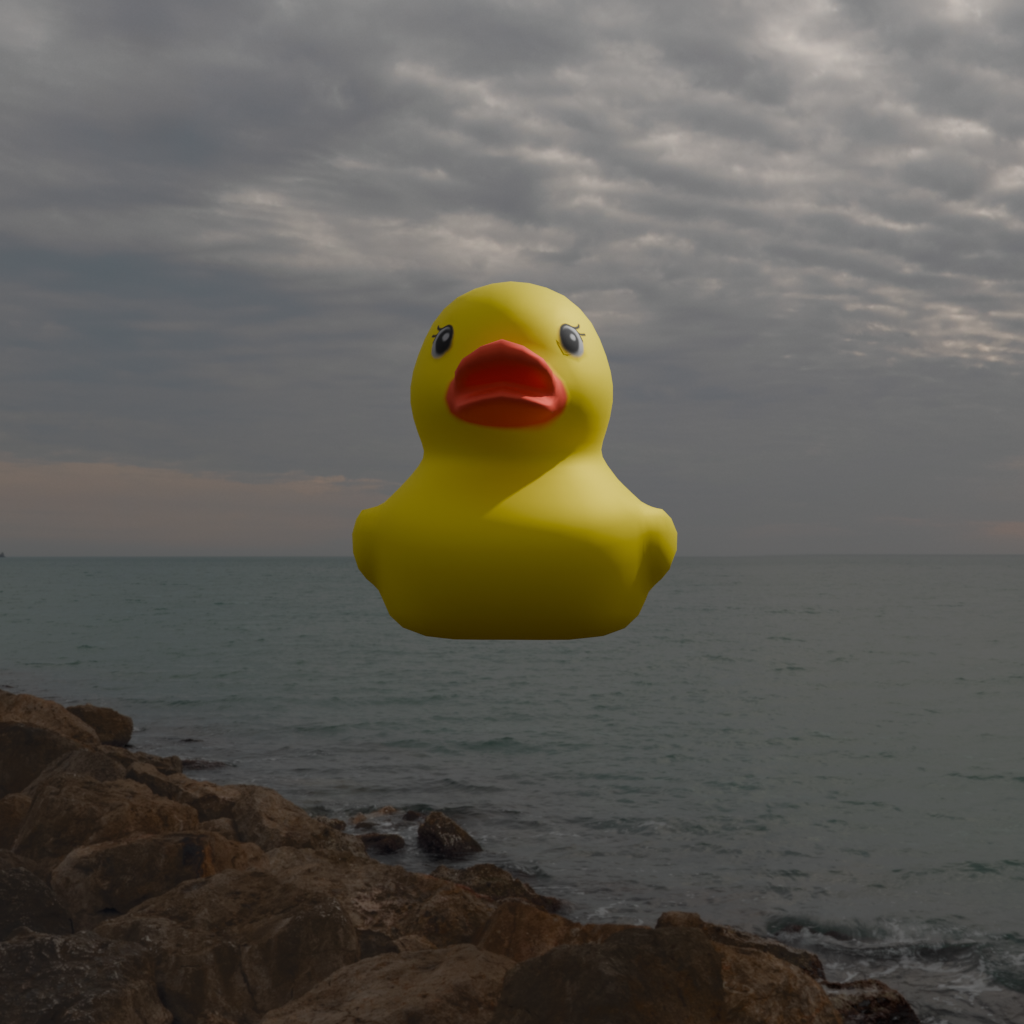
an image of a yellow rubber duck seen from <front> in a rocky pier extending into calm sea with a dramatic cloudy sky at sunset.